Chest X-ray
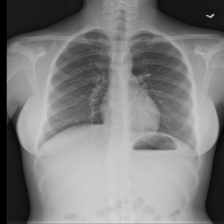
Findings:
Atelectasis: negative
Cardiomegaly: negative
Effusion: negative
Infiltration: negative
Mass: negative
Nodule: negative
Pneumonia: negative
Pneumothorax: negative
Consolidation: negative
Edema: negative
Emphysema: negative
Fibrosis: negative
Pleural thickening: negative
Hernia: negative